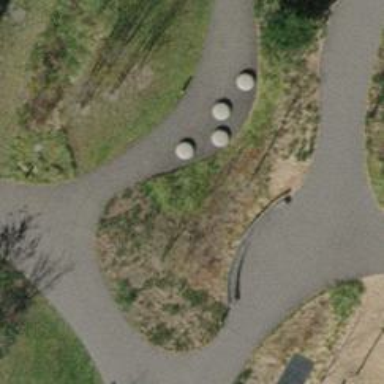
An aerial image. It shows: Bench for seating.